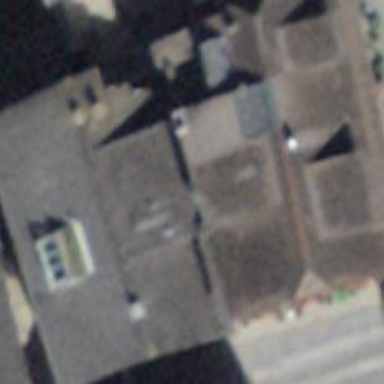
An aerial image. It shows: Hotel building with gabled roof.